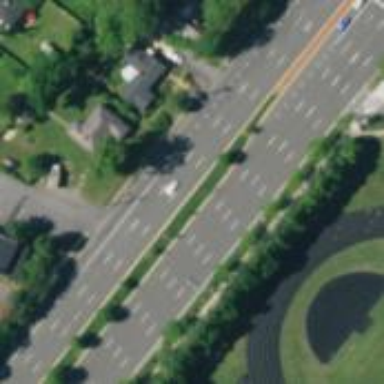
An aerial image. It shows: Trunk highway.